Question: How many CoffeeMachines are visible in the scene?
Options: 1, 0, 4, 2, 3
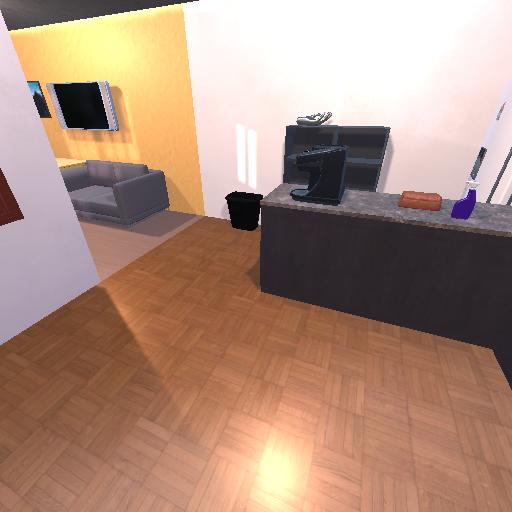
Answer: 1